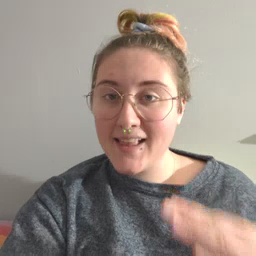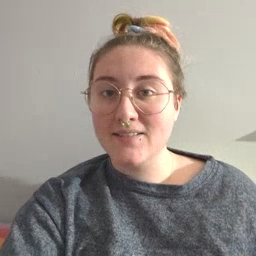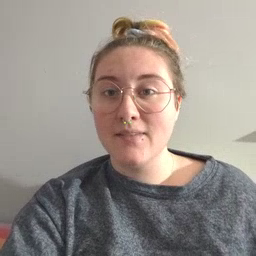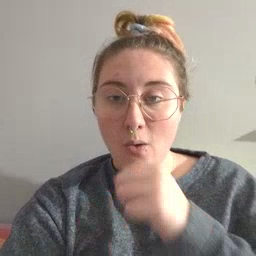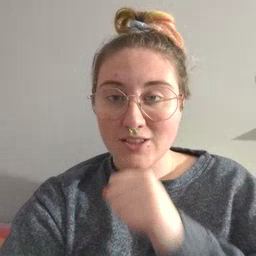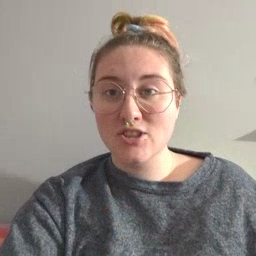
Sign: orange